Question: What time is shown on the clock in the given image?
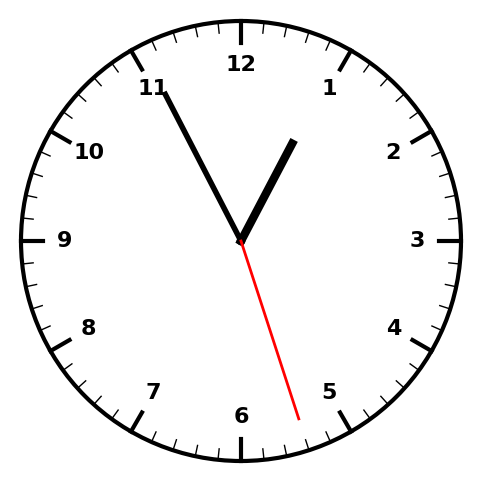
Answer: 12:55:27